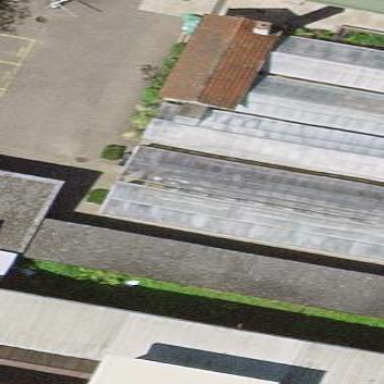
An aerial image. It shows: Greenhouse.